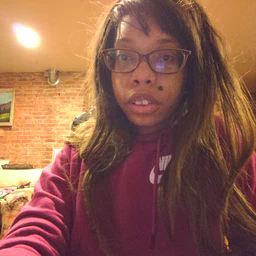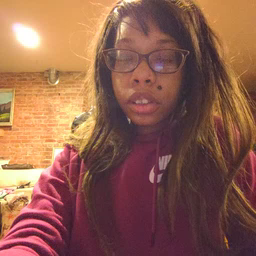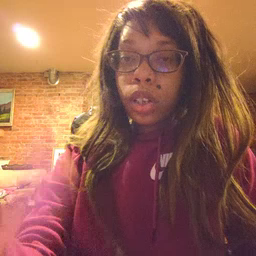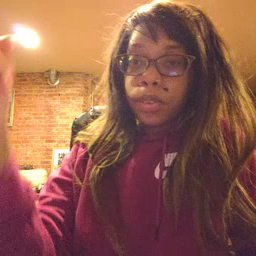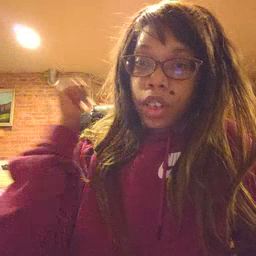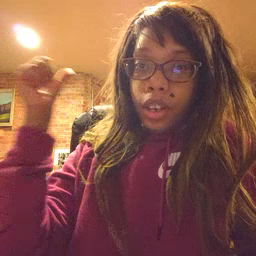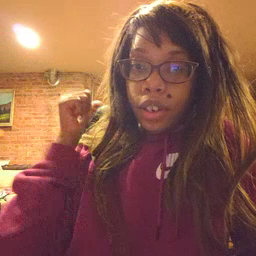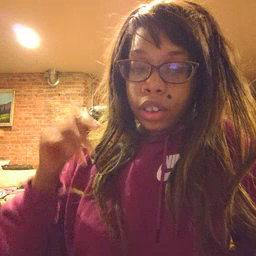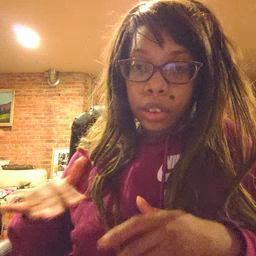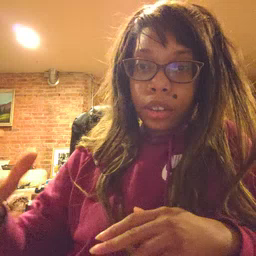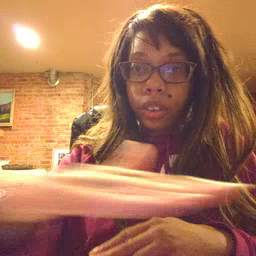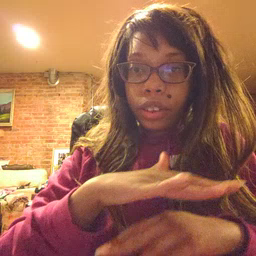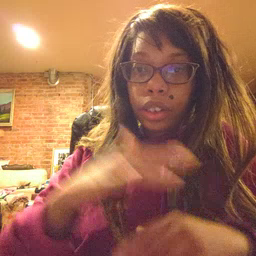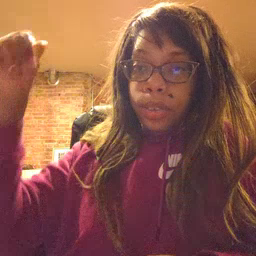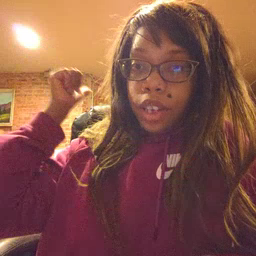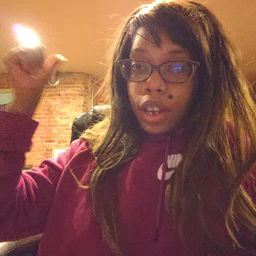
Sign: backyard